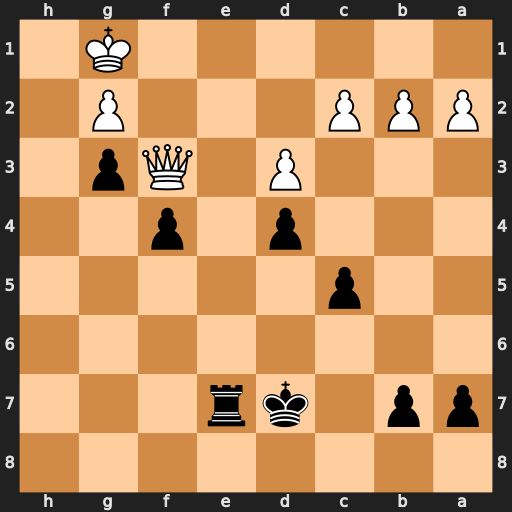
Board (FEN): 8/pp1kr3/8/2p5/3p1p2/3P1Qp1/PPP3P1/6K1
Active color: b
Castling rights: -
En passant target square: -
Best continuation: Re1+ Qf1 Rxf1+